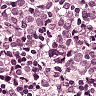
Metastatic tissue present: yes